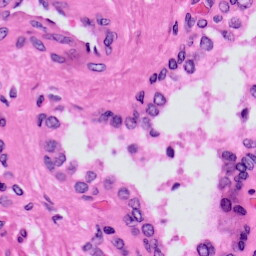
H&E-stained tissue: Prostate